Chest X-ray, PA view. Patient: 50 years old, sex M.
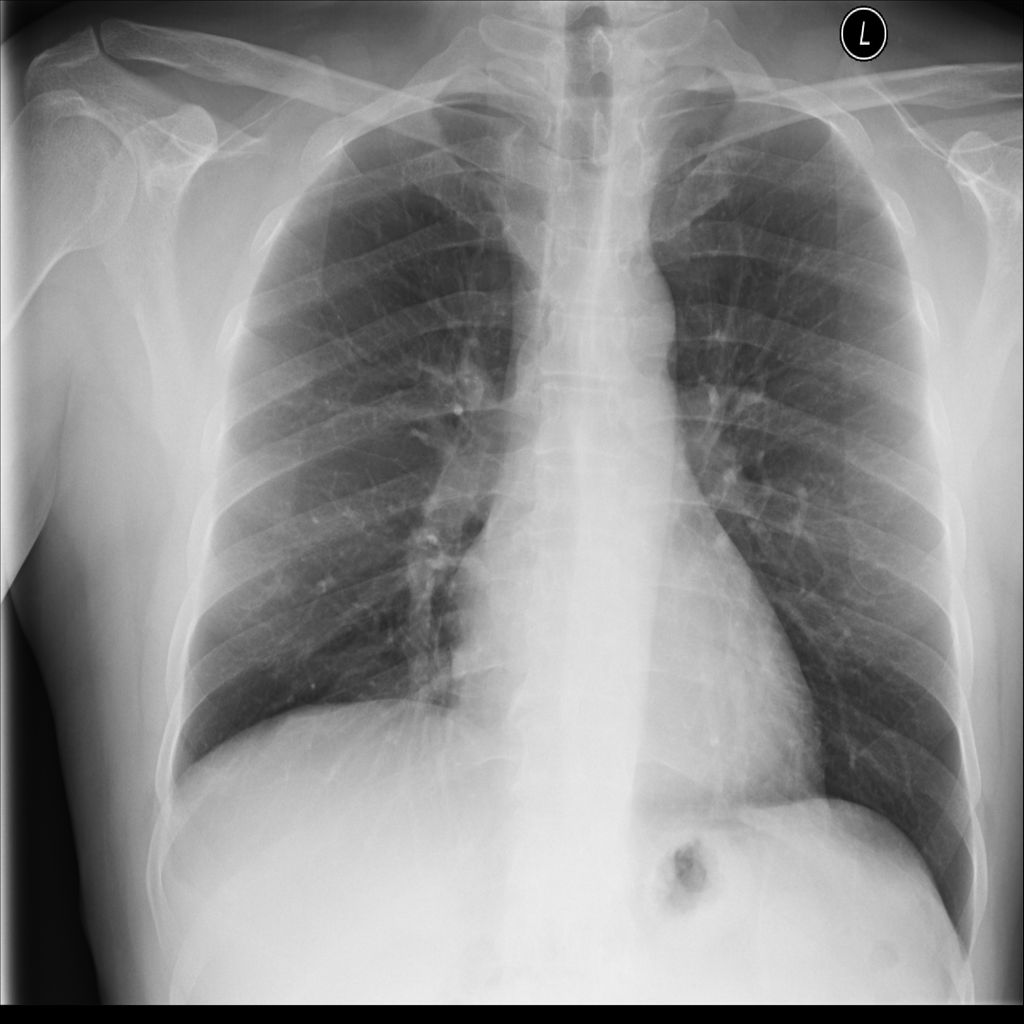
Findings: Nodule